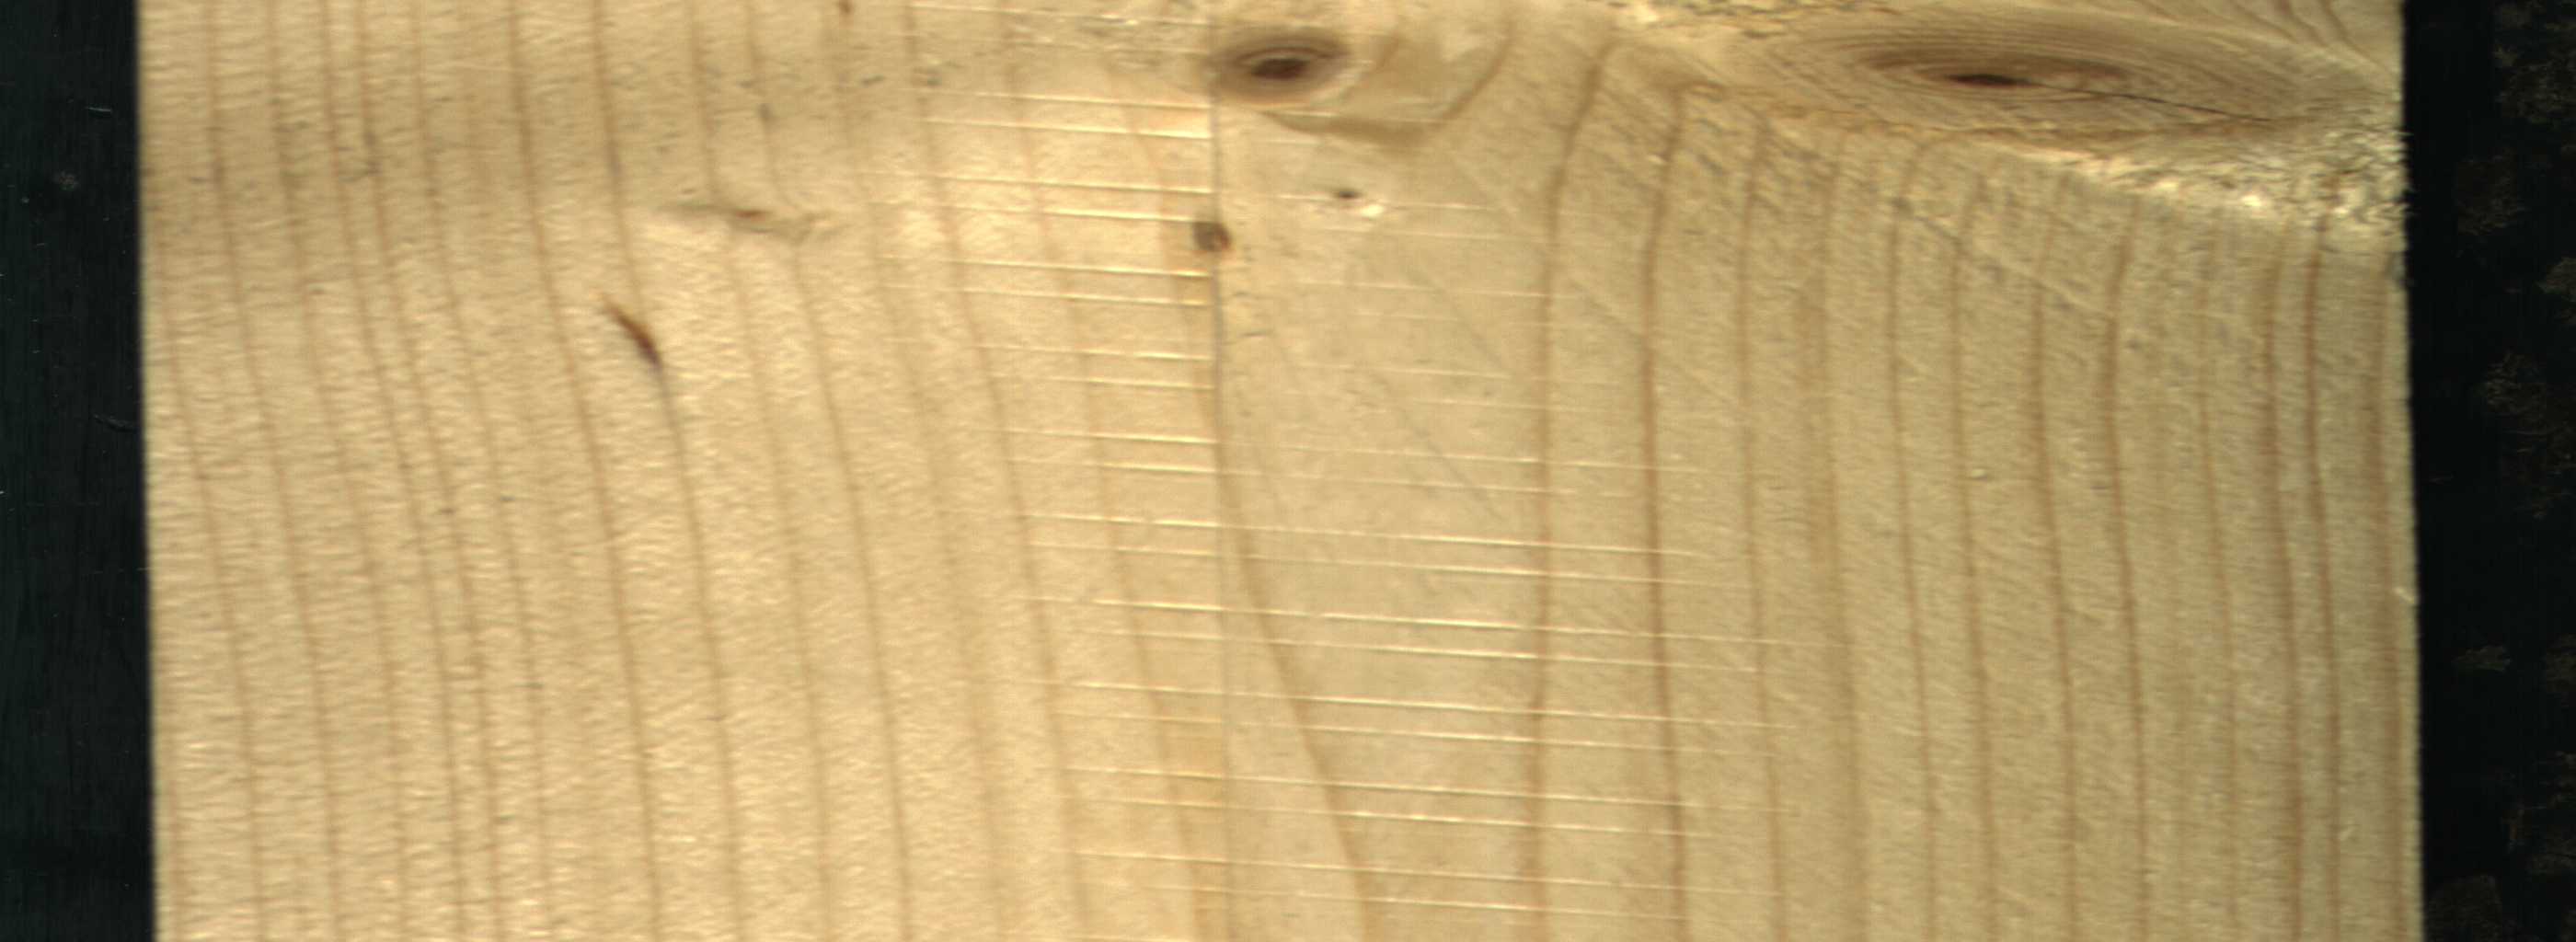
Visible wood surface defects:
resin
knot_with_crack
knot_with_crack
knot_with_crack
Dead_Knot
Live_Knot